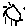
Label: sun